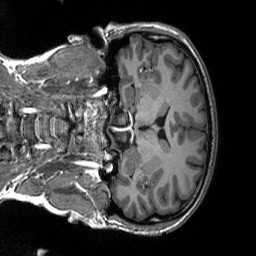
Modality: T1w
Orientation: coronal
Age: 25
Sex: female
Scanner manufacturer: siemens
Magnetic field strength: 3 T
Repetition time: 2.53 s
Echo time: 0.00219 s